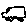
Label: car